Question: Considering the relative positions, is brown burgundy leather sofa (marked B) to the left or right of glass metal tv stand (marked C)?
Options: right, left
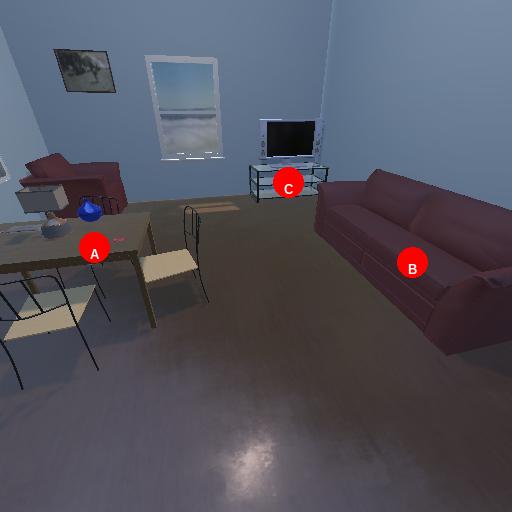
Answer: right